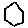
Label: hexagon